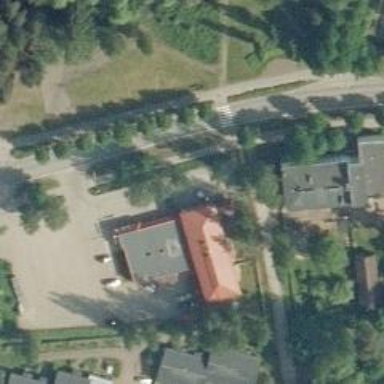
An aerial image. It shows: Post office.